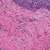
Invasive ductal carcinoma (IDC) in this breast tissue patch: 0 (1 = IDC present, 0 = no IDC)